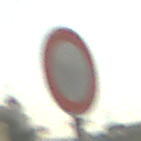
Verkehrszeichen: VerbotFahrzeugeAllerArt
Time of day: MorningAfternoon
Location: Outdoor (Suburban)
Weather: Clear
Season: NotSpecified
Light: Natural